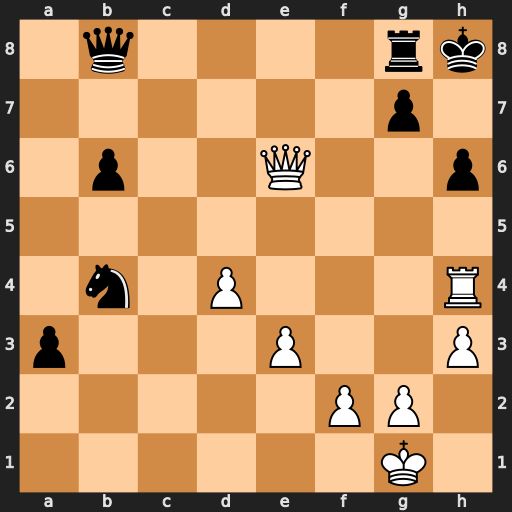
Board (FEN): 1q4rk/6p1/1p2Q2p/8/1n1P3R/p3P2P/5PP1/6K1
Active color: w
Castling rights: -
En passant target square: -
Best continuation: Rxh6+ gxh6 Qxh6#